Field crop: maize
Growth stage: 2
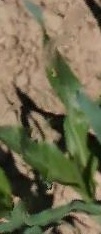
Species: maize